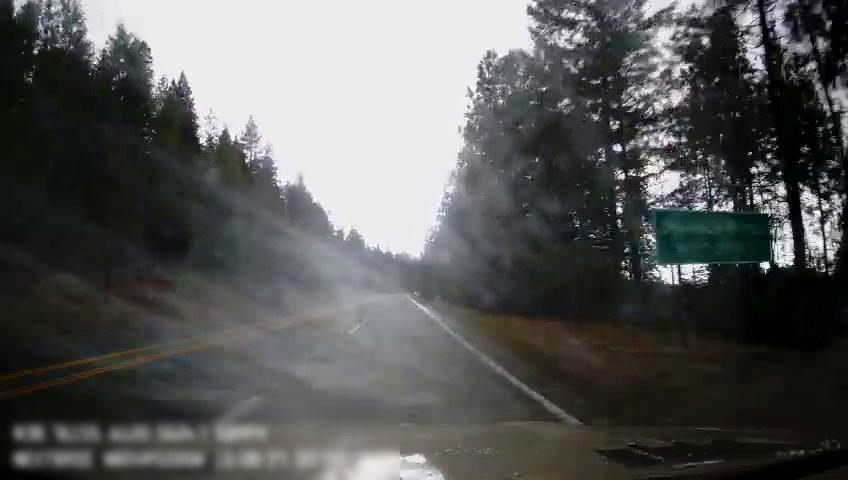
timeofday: Day
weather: Cloudy
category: Drivable Space
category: Lanes | Current Lane
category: Lanes | Current Lane
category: Lanes | Alternate Lane
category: Traffic | Signs